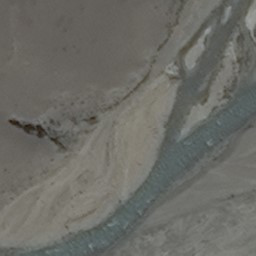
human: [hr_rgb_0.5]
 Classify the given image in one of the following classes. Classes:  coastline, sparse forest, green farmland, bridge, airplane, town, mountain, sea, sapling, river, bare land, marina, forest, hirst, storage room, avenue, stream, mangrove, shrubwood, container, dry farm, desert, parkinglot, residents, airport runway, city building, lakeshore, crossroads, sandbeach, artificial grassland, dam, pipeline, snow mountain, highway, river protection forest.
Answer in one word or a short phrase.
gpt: river